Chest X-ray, PA view. Patient: 46 years old, sex M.
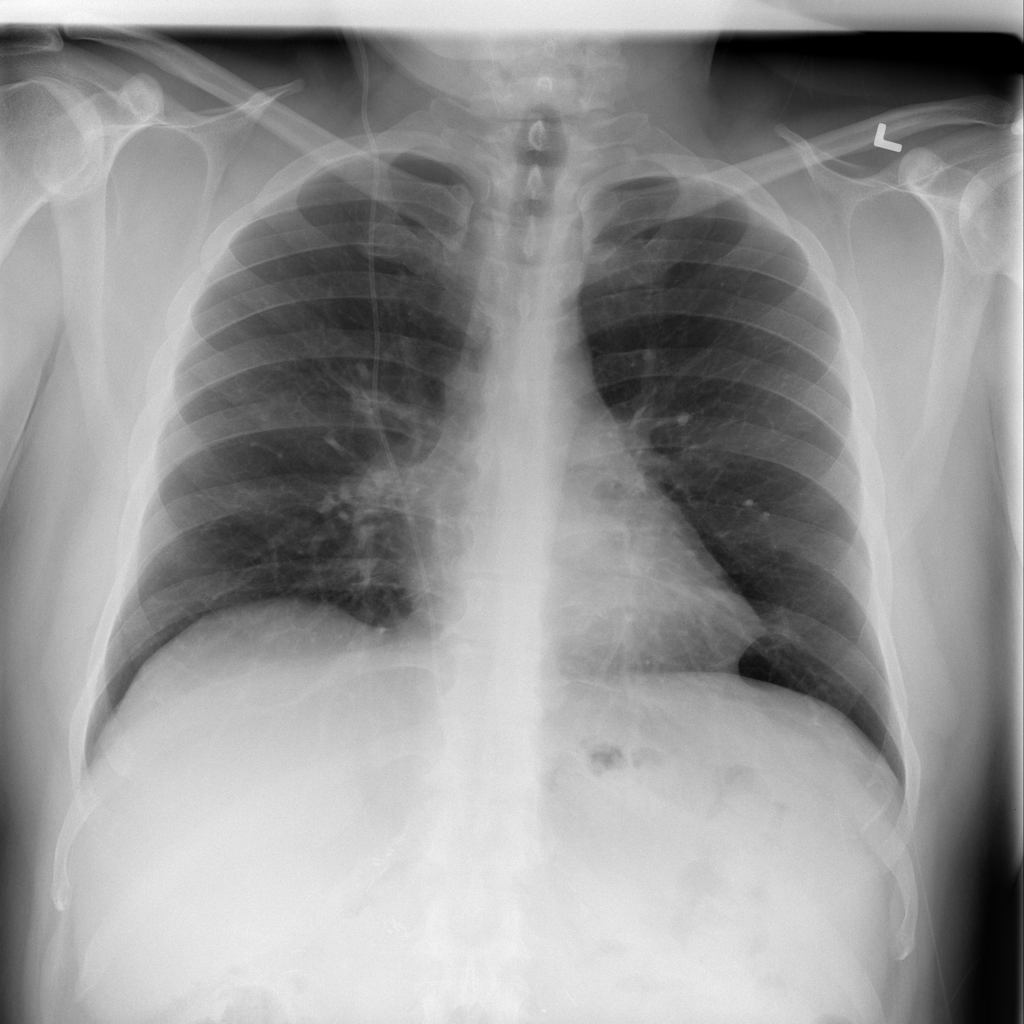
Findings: No Finding